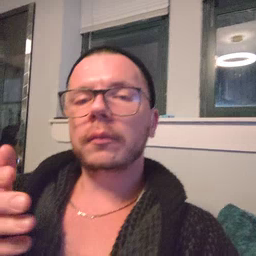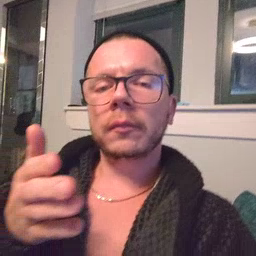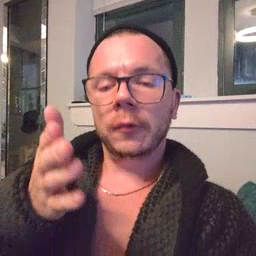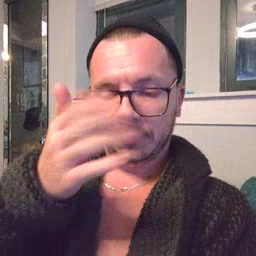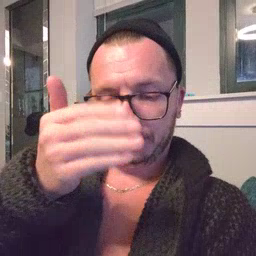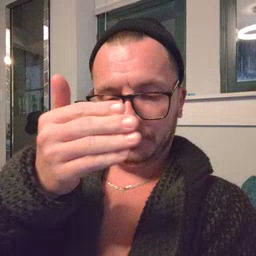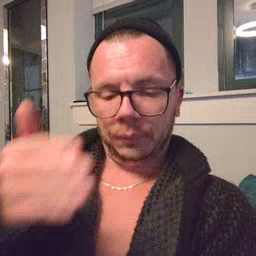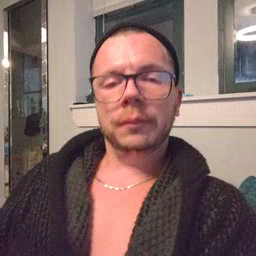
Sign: flag